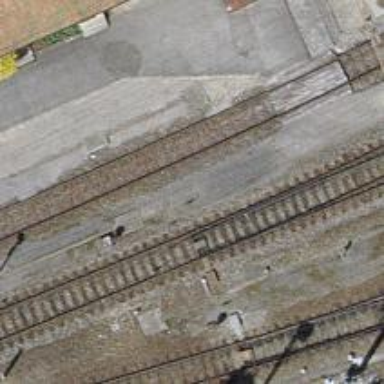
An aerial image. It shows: Single railway track with electrified contact line.